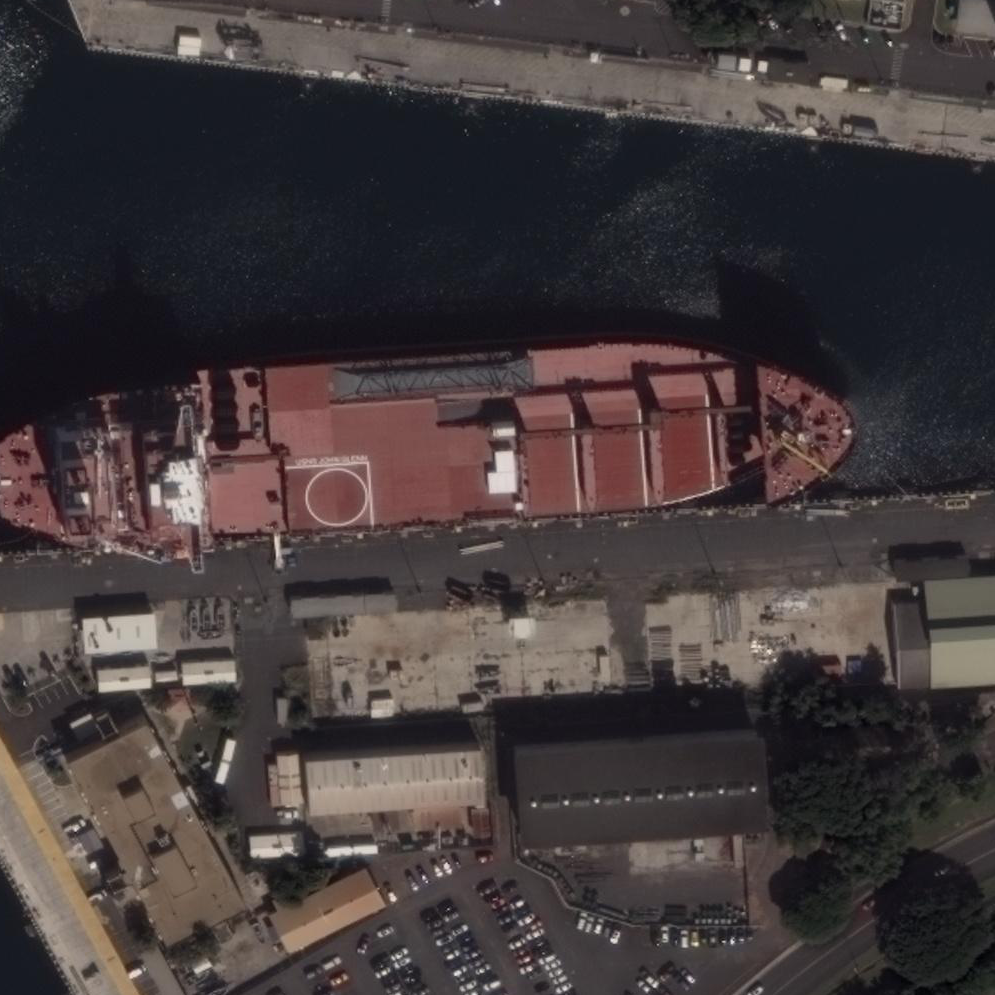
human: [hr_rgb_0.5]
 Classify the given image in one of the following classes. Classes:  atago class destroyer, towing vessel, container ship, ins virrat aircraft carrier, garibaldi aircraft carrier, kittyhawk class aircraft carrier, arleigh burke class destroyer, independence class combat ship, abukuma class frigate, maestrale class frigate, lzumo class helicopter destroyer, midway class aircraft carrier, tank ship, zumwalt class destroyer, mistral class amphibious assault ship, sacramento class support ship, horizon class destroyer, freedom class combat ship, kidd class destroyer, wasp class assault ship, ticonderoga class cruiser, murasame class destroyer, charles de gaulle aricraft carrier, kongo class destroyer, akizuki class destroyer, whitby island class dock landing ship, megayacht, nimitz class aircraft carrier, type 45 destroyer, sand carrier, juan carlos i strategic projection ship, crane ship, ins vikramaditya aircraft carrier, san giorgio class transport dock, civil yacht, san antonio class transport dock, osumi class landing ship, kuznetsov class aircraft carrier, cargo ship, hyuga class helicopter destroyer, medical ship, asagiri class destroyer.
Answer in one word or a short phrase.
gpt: Cargo ship